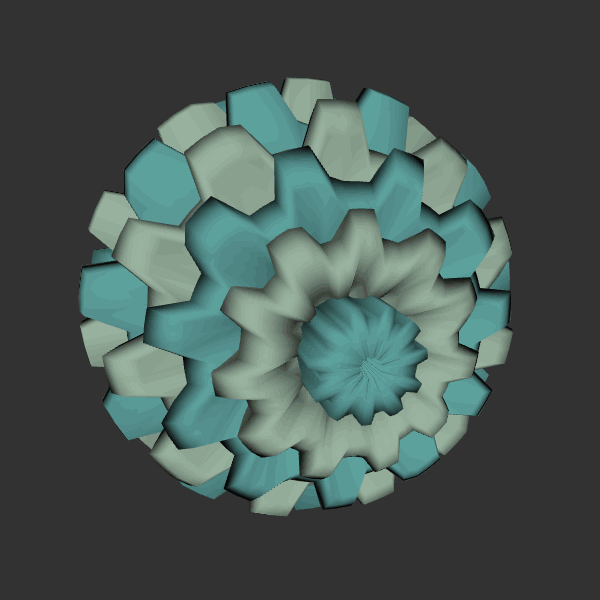
Background: dark